Question: If I use this as my Controller Action...FAIL.
'''
[HttpPost]
public ActionResult Index(HttpPostedFileBase FileData)
{
var saveLocation = Path.Combine(Server.MapPath("\"),"returns");
System.IO.Directory.CreateDirectory(saveLocation);
FileData.SaveAs(Path.Combine(saveLocation, FileData.FileName));
ViewBag.Message = String.Format("File name: {0}, {1}Kb Uploaded Successfully.", FileData.FileName, (int)FileData.ContentLength / 1024);
return View();
}
'''
When I run my web app and try to upload a file I get a progress bar that works, gets to a random percentage, then returns a generic error.

# However!!
This Controller Action works perfect.
'''
[HttpPost]
public String Upload(HttpPostedFileBase FileData)
{
var saveLocation = Path.Combine(Server.MapPath("\"),"returns");
System.IO.Directory.CreateDirectory(saveLocation);
FileData.SaveAs(Path.Combine(saveLocation,FileData.FileName));
ViewBag.Message = String.Format("File name: {0}, {1}Kb Uploaded Successfully.", FileData.FileName, (int)FileData.ContentLength / 1024);
return ViewBag.Message;
}
'''
---
'''
<%@ Page Language="C#" MasterPageFile="~/Views/Shared/Site.Master" Inherits="System.Web.Mvc.ViewPage" %>
<asp:Content ID="Content1" ContentPlaceHolderID="TitleContent" runat="server">
Home Page
</asp:Content>
<asp:Content ID="Content2" ContentPlaceHolderID="MainContent" runat="server">
<h2><%: ViewBag.Message %></h2>
<%= this.Profile.TaxPayerID %>
<p>Please upload your return</p>
<script type="text/javascript">
$(document).ready(
function () {
$("#fileuploader").fileUpload({
'uploader': '/Scripts/uploader.swf',
'cancelImg': '/Images/cancel.png',
'buttonText': 'Select DR405',
'script': 'Home/Upload',
'folder': '/returns',
'fileDesc': 'Image Files',
'fileExt': '*.csv;*.txt;*.xls;*.xlsx',
'auto': true
});
}
);
</script>
<div id="fileuploader"></div>
</asp:Content>
'''
Why can't I return ActionResult?
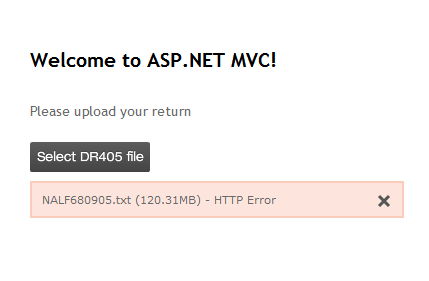
Answer: Noticing a few things here. Not sure why your MVC3 app has asp tags and a page declaration header. The uploadify requires an input tage type="file" with a unique ID on the page, but your example points to a div tag. Try changing that to a '<input type="file"/>' tag.